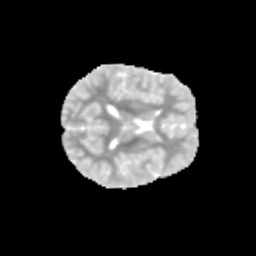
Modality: MD
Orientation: axial
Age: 10
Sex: female
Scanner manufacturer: siemens
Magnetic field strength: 3 T
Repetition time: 3.8 s
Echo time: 0.07 s